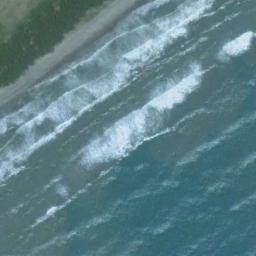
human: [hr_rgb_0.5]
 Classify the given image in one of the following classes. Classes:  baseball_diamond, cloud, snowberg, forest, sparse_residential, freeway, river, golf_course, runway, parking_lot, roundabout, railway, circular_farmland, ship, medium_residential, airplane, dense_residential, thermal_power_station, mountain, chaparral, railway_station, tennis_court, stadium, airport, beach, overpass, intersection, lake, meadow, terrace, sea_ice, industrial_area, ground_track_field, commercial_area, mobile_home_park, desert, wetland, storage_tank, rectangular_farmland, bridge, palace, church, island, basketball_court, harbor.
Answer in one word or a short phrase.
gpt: beach